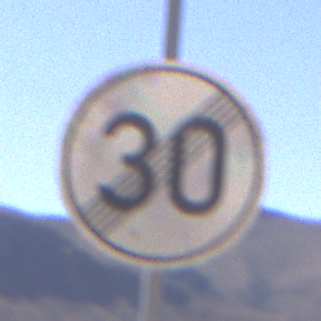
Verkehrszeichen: EndeGeschwindigkeit30
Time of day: Midday
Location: Outdoor (Nature)
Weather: Clear
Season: NotSpecified
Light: Natural